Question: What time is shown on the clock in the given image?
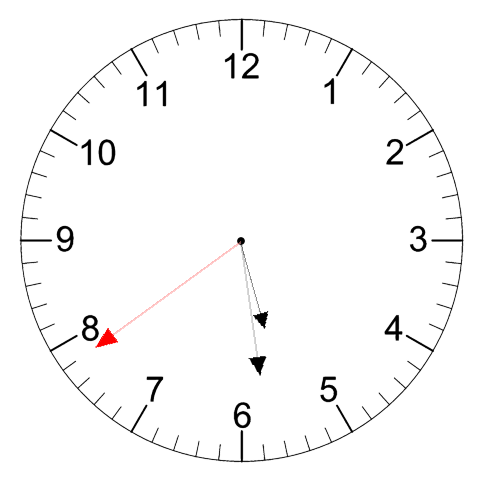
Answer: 05:28:39